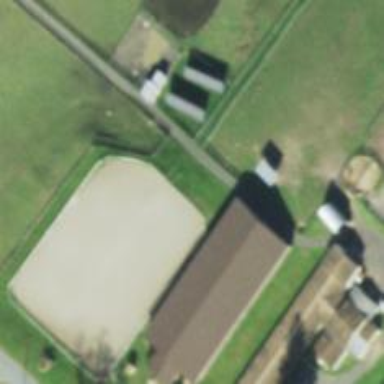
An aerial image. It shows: Equestrian pitch for leisure land use.